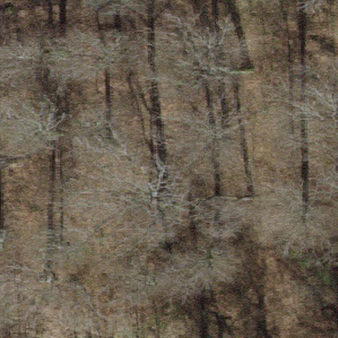
Label: other